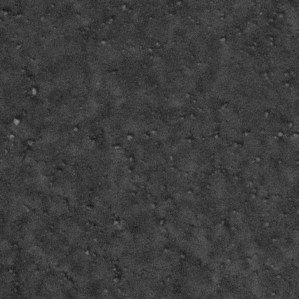
Label: frost